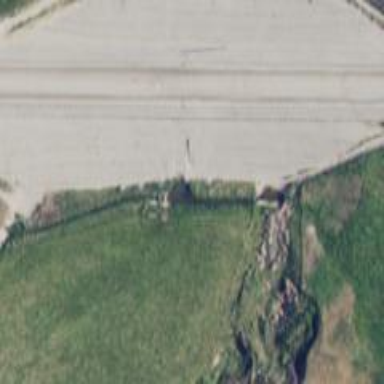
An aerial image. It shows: Culvert tunnel.